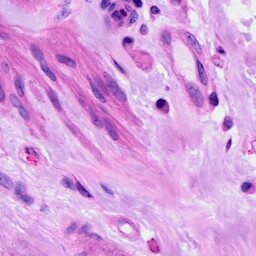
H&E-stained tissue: Ovarian